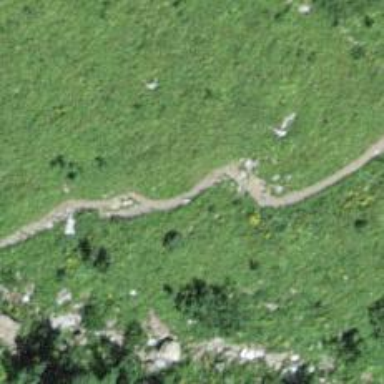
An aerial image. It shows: Impassable ground path.